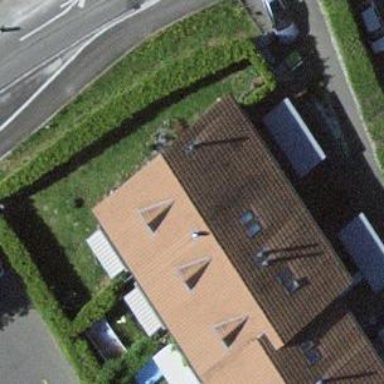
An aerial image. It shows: Residential building with gabled roof oriented across.